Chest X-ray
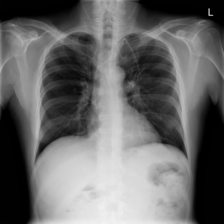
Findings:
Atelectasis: negative
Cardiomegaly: negative
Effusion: negative
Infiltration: negative
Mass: negative
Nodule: negative
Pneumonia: negative
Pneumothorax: negative
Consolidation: negative
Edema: negative
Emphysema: negative
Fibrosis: negative
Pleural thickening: negative
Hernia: negative